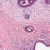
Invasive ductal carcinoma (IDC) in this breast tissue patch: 0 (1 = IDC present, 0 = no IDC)